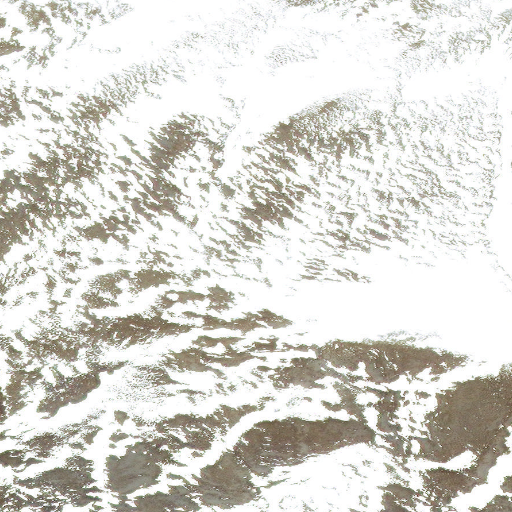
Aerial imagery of ridge(s) in Alaska named Alfalfa Ridge containing only unknown